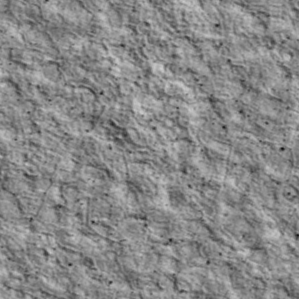
Label: non_frost